Field crop: tomato
Growth stage: 1
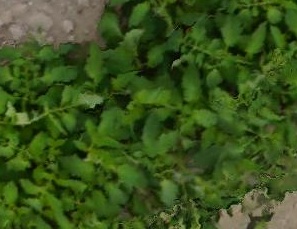
Species: tomato